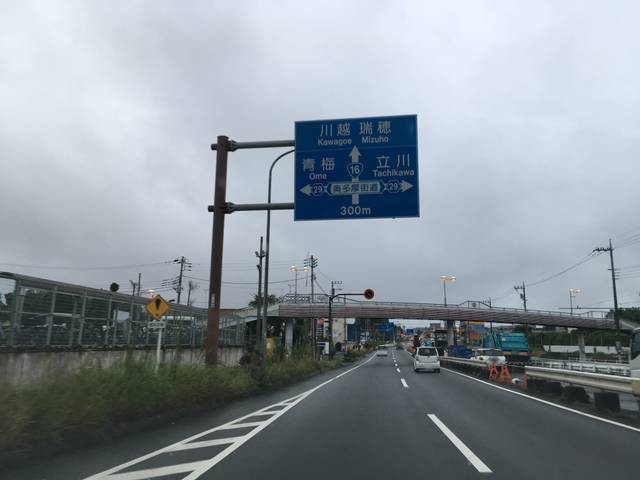
Region: Japan
Coordinates: 35.701, 139.348